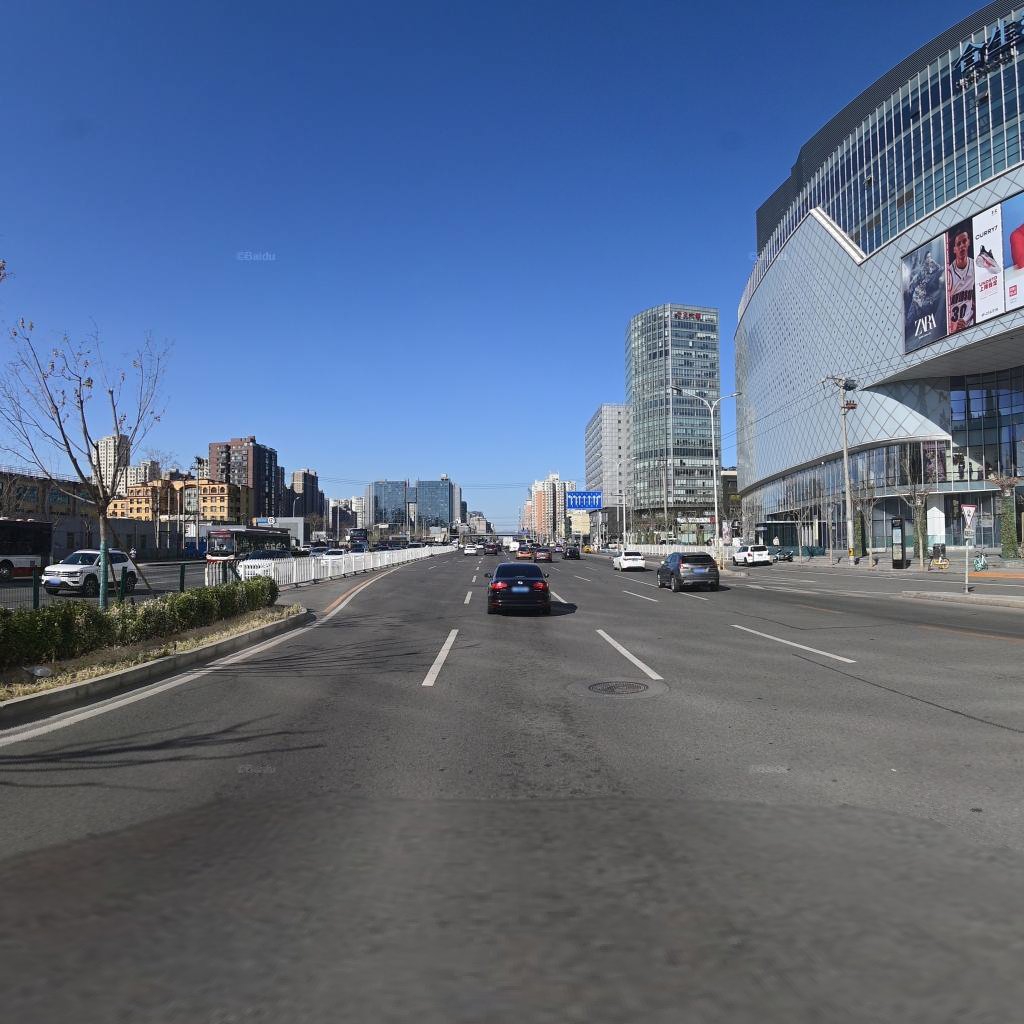
Region: Chaoyang
Road damage annotations: longitudinal patch, manhole cover, longitudinal patch, transverse patch, longitudinal patch